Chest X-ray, PA view. Patient: 9 years old, sex M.
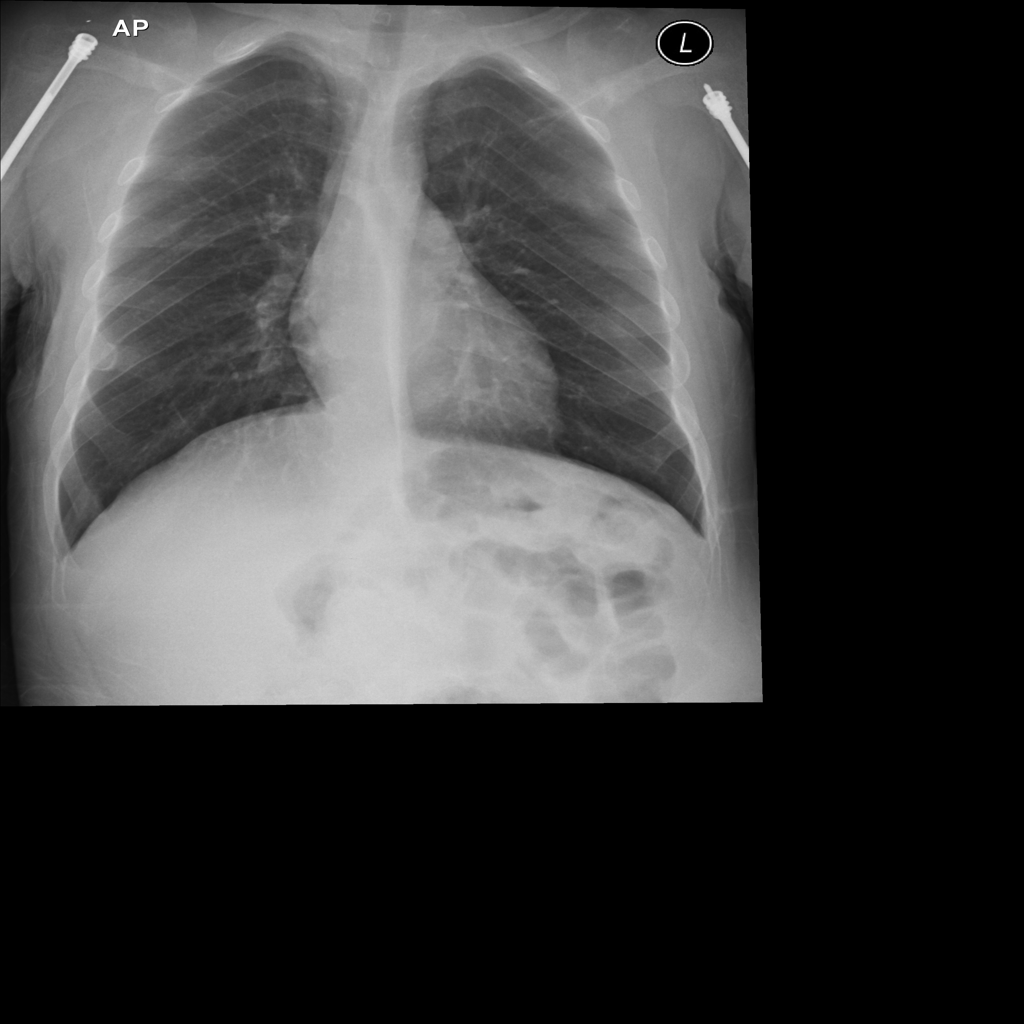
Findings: No Finding